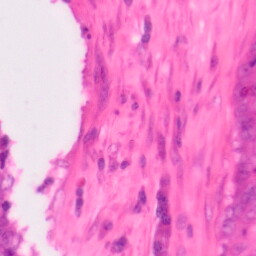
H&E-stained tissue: Colon